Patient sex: F
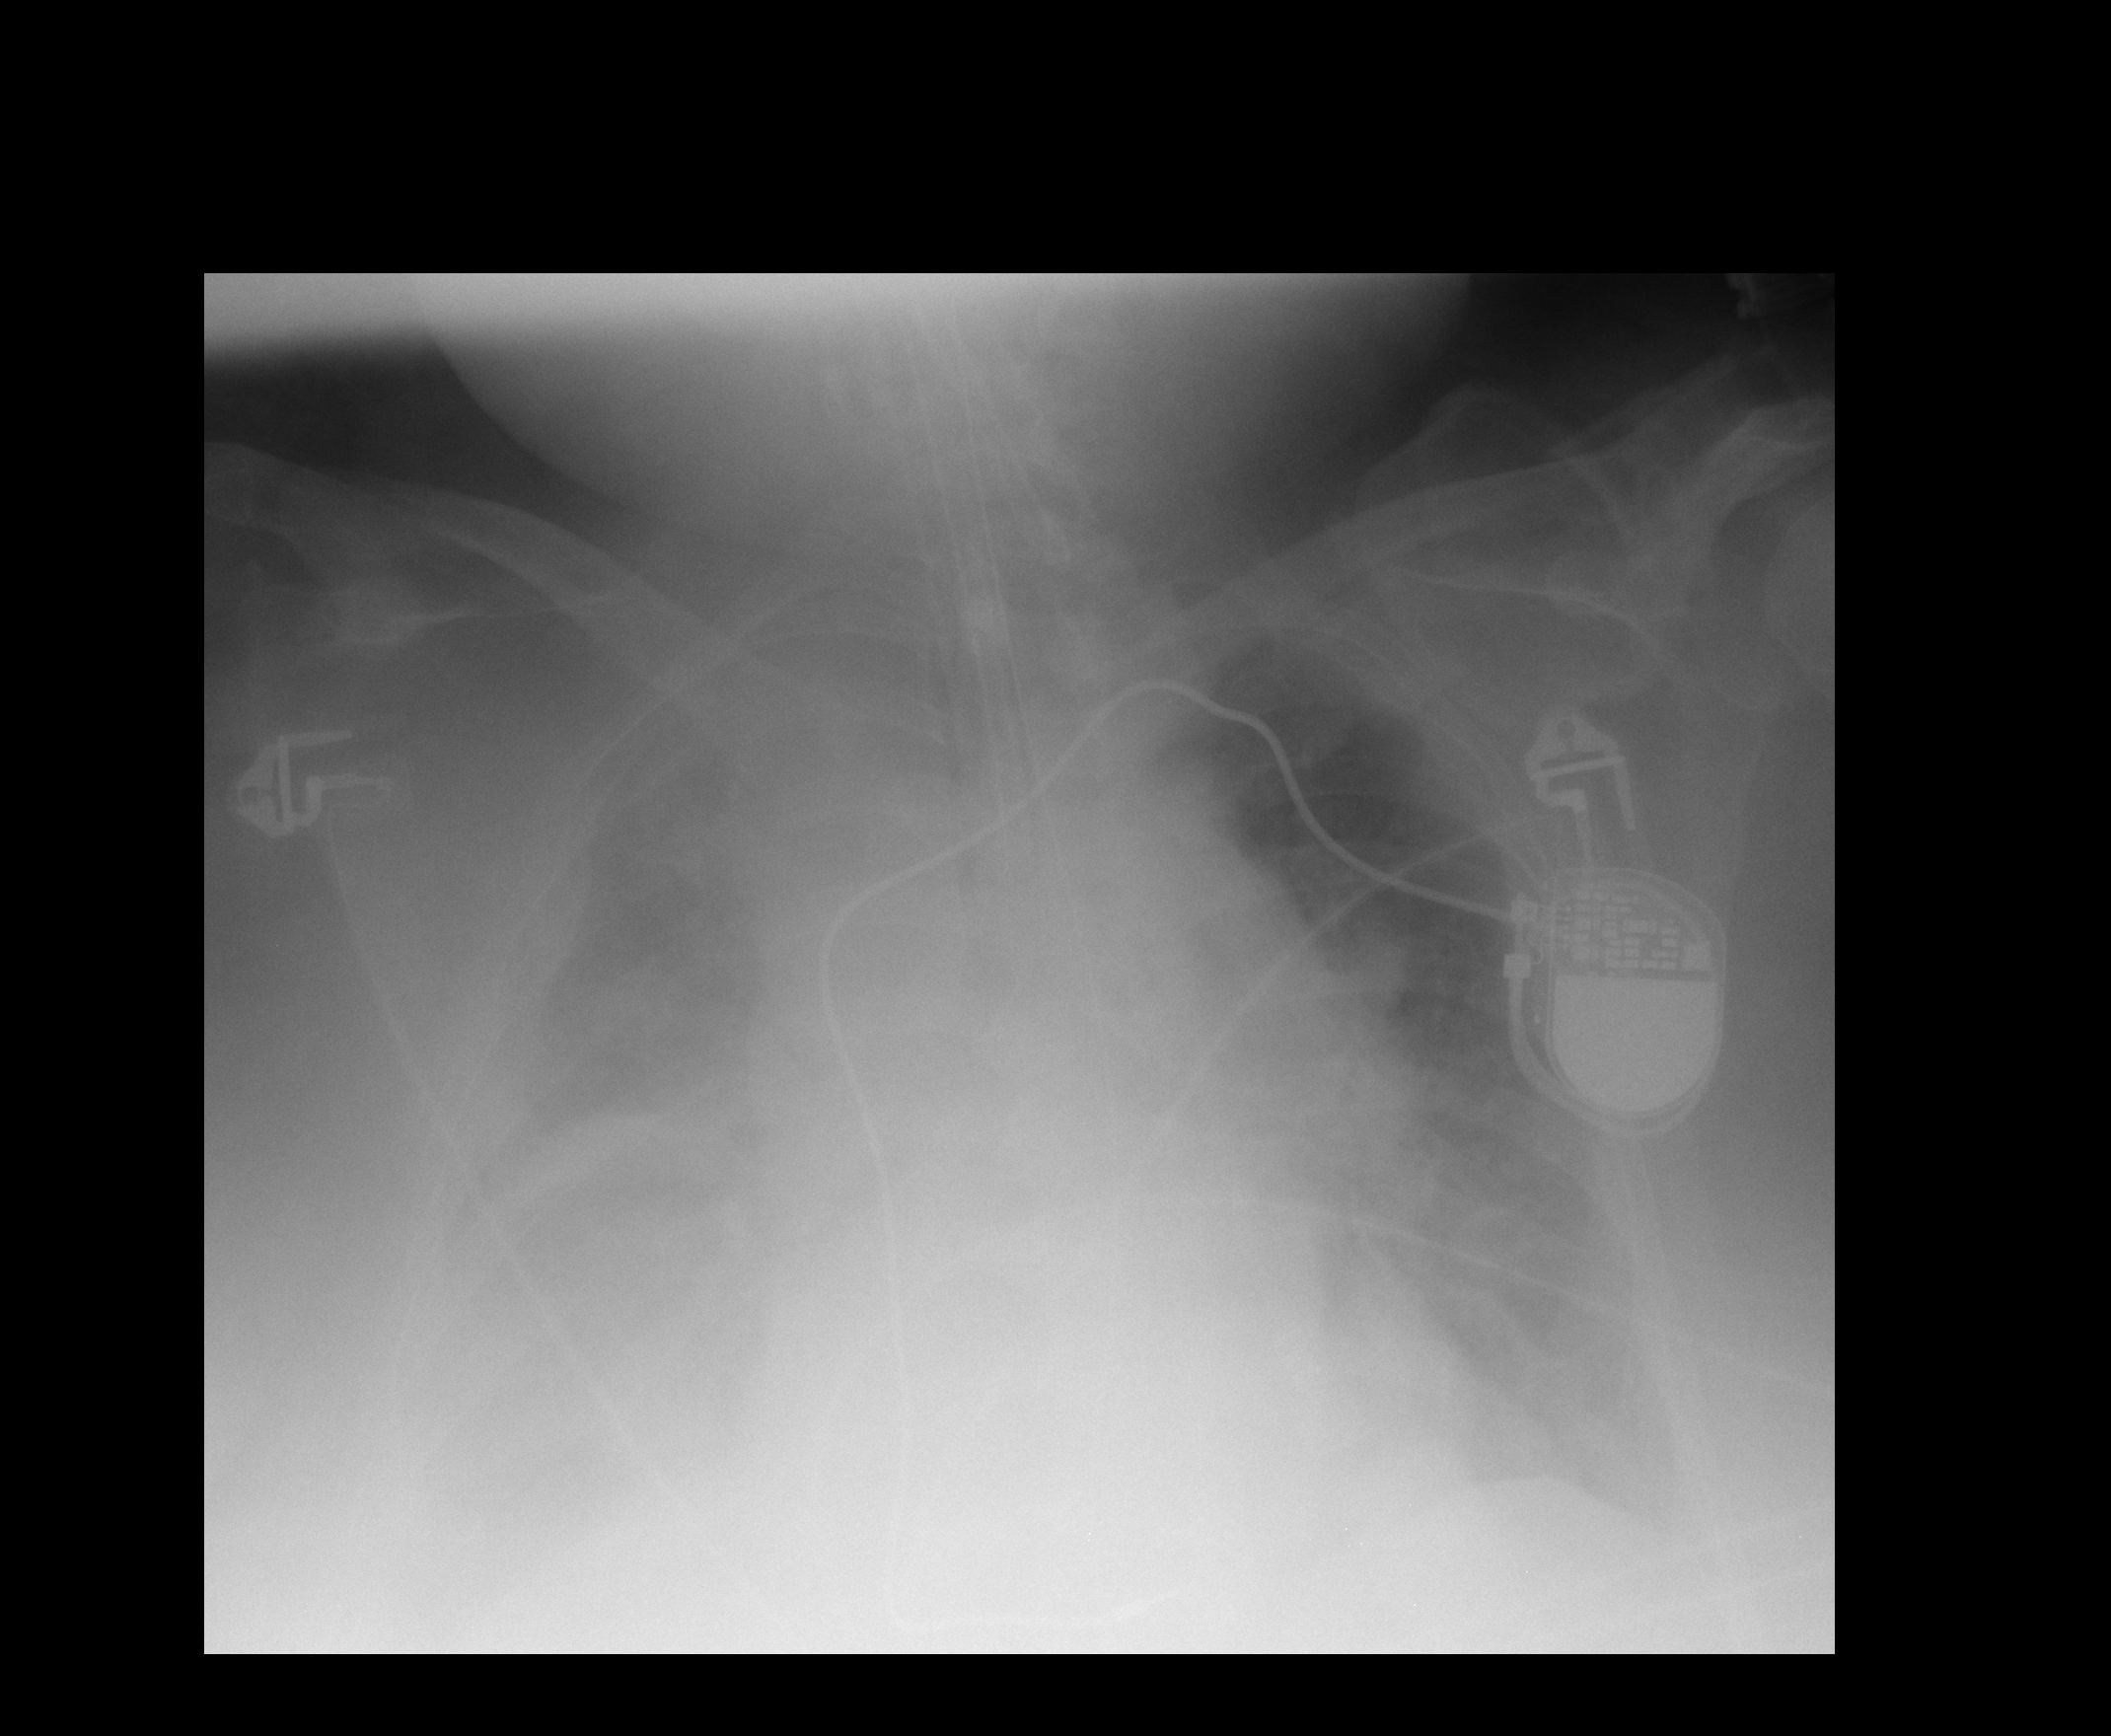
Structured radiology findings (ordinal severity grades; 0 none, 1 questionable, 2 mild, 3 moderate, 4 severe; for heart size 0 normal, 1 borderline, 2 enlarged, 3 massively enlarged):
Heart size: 2
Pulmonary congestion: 2
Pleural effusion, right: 4
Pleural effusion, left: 2
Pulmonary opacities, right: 2
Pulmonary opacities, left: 2
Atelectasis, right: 3
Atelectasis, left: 2